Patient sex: F
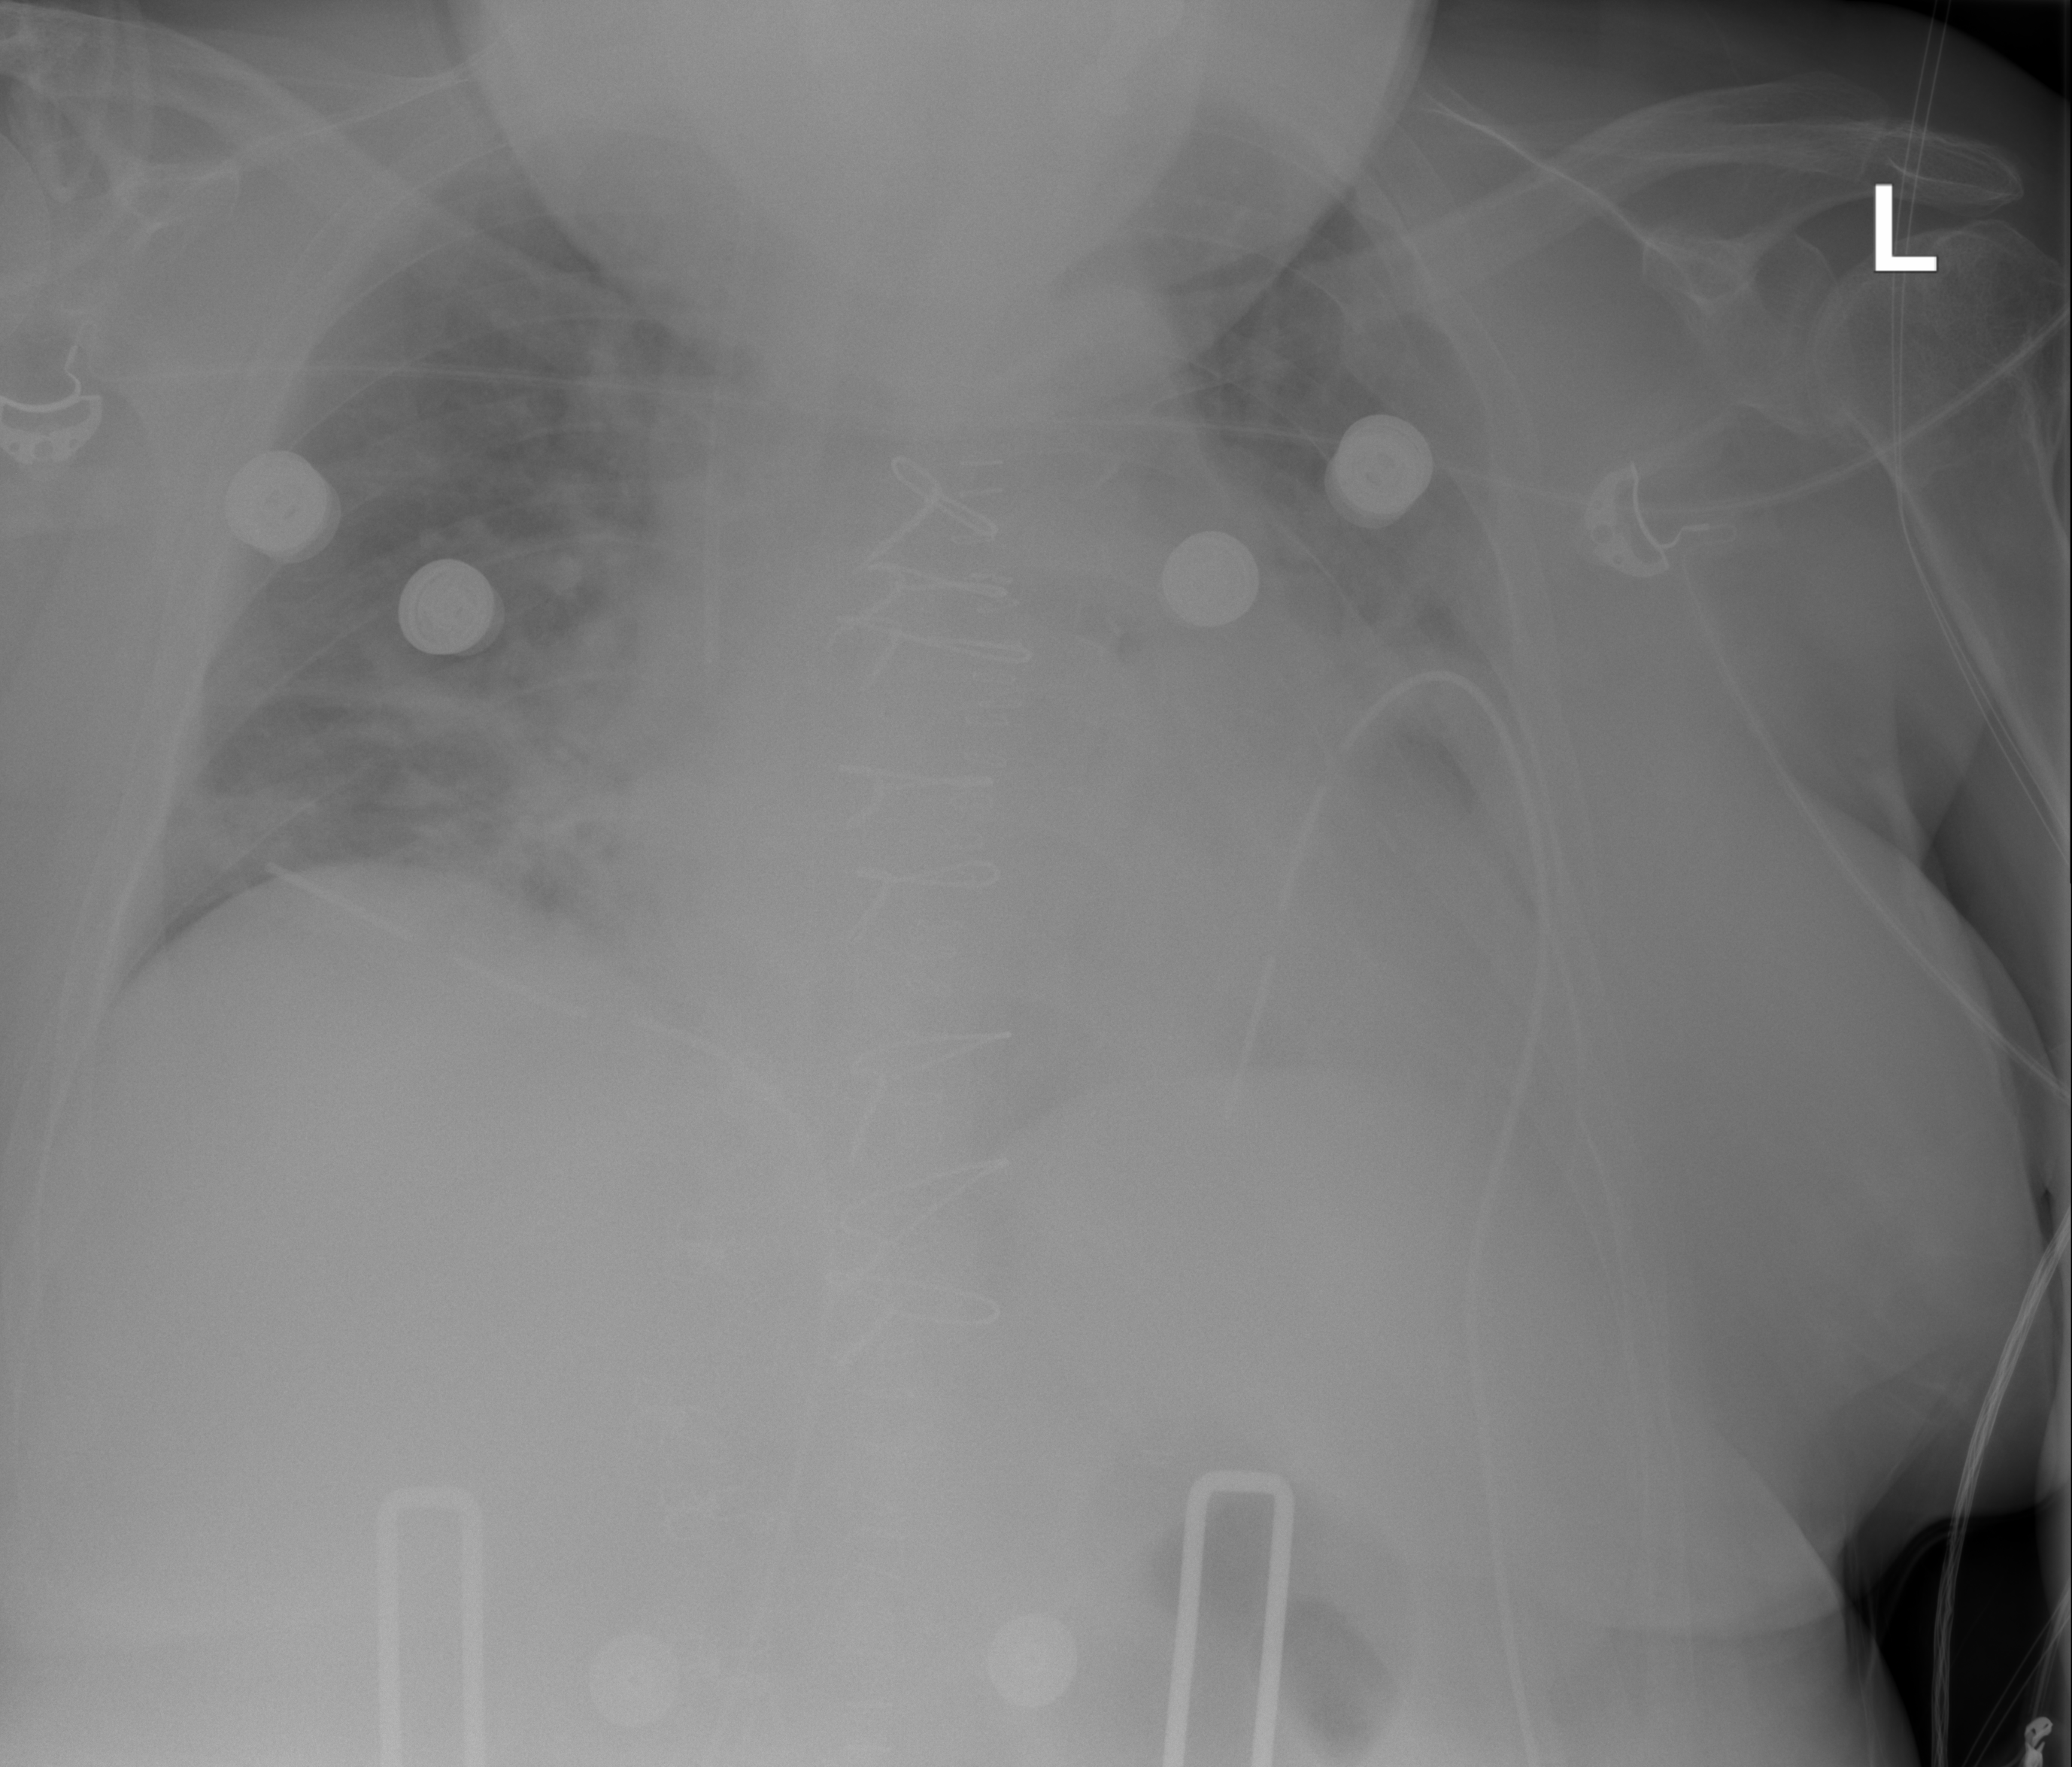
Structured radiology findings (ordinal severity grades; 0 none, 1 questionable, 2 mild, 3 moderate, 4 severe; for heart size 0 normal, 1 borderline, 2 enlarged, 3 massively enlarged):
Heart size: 2
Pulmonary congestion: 2
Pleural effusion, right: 0
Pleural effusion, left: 3
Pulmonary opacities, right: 2
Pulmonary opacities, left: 3
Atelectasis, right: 3
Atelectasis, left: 3